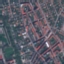
Land use / land cover class: Residential